Question: I have a TextView placed directly above a WebView. I am attempting to make the font style in the WebView match the font style in the TextView.
I was able to make the fonts the same size but there are still minor differences between the fonts' rendering (see screenshot comparison). Now I think this is very minor but our client was able to see the difference and was questioning it.
Is there any way to eliminate these rendering differences between TextView and WebView? If not can someone explain the reason for the differences? Are these differences caused simply because the WebView uses WebKit which has its own font rendering engine separate from the rest of the Android platform?

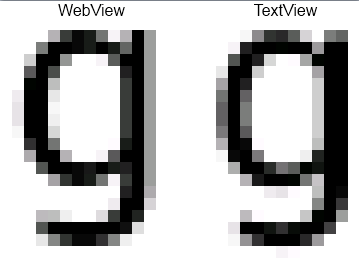
Answer: I'm not sure about TextView, but I know WebView is capable of positioning text on non-pixel-aligned boundaries, and I think this is what you're seeing. The WebView and TextView output look different because their positions are off by smaller-than-a-pixel amounts.
I assume your client is either using a low-density device or has really sharp eyes = )
If you tweak the position of the text a little it should eventually look the same. Where the WebView is concerned, it may help to ensure that all the zooming and reformatting features are turned off.